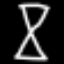
Label: hourglass